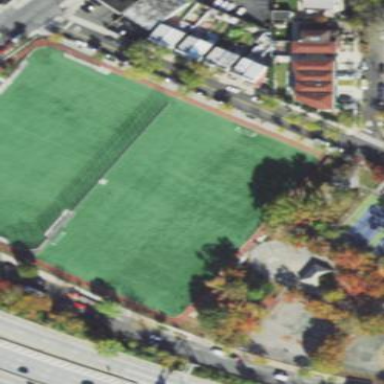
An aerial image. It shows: Soccer pitch for leisureland activities.